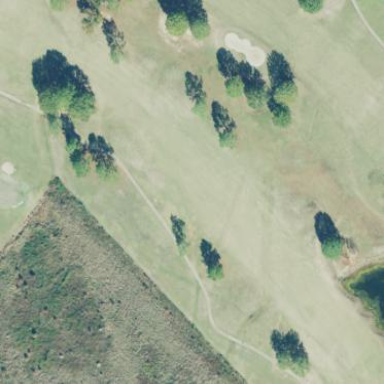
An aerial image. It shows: Golf fairway surrounded by grass.